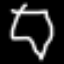
Label: diamond